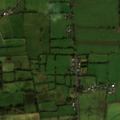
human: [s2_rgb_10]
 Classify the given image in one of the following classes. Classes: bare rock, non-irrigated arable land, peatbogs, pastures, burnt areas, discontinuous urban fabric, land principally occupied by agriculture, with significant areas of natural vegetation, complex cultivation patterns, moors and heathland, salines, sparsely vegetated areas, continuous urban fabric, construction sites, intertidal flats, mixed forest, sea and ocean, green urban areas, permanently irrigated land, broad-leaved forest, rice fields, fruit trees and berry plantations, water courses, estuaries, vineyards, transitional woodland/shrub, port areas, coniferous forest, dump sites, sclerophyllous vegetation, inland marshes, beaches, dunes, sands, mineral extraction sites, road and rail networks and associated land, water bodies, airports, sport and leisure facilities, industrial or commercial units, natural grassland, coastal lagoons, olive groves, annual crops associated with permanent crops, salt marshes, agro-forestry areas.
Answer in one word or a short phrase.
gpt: pastures